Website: home-depot
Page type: customer-info-address
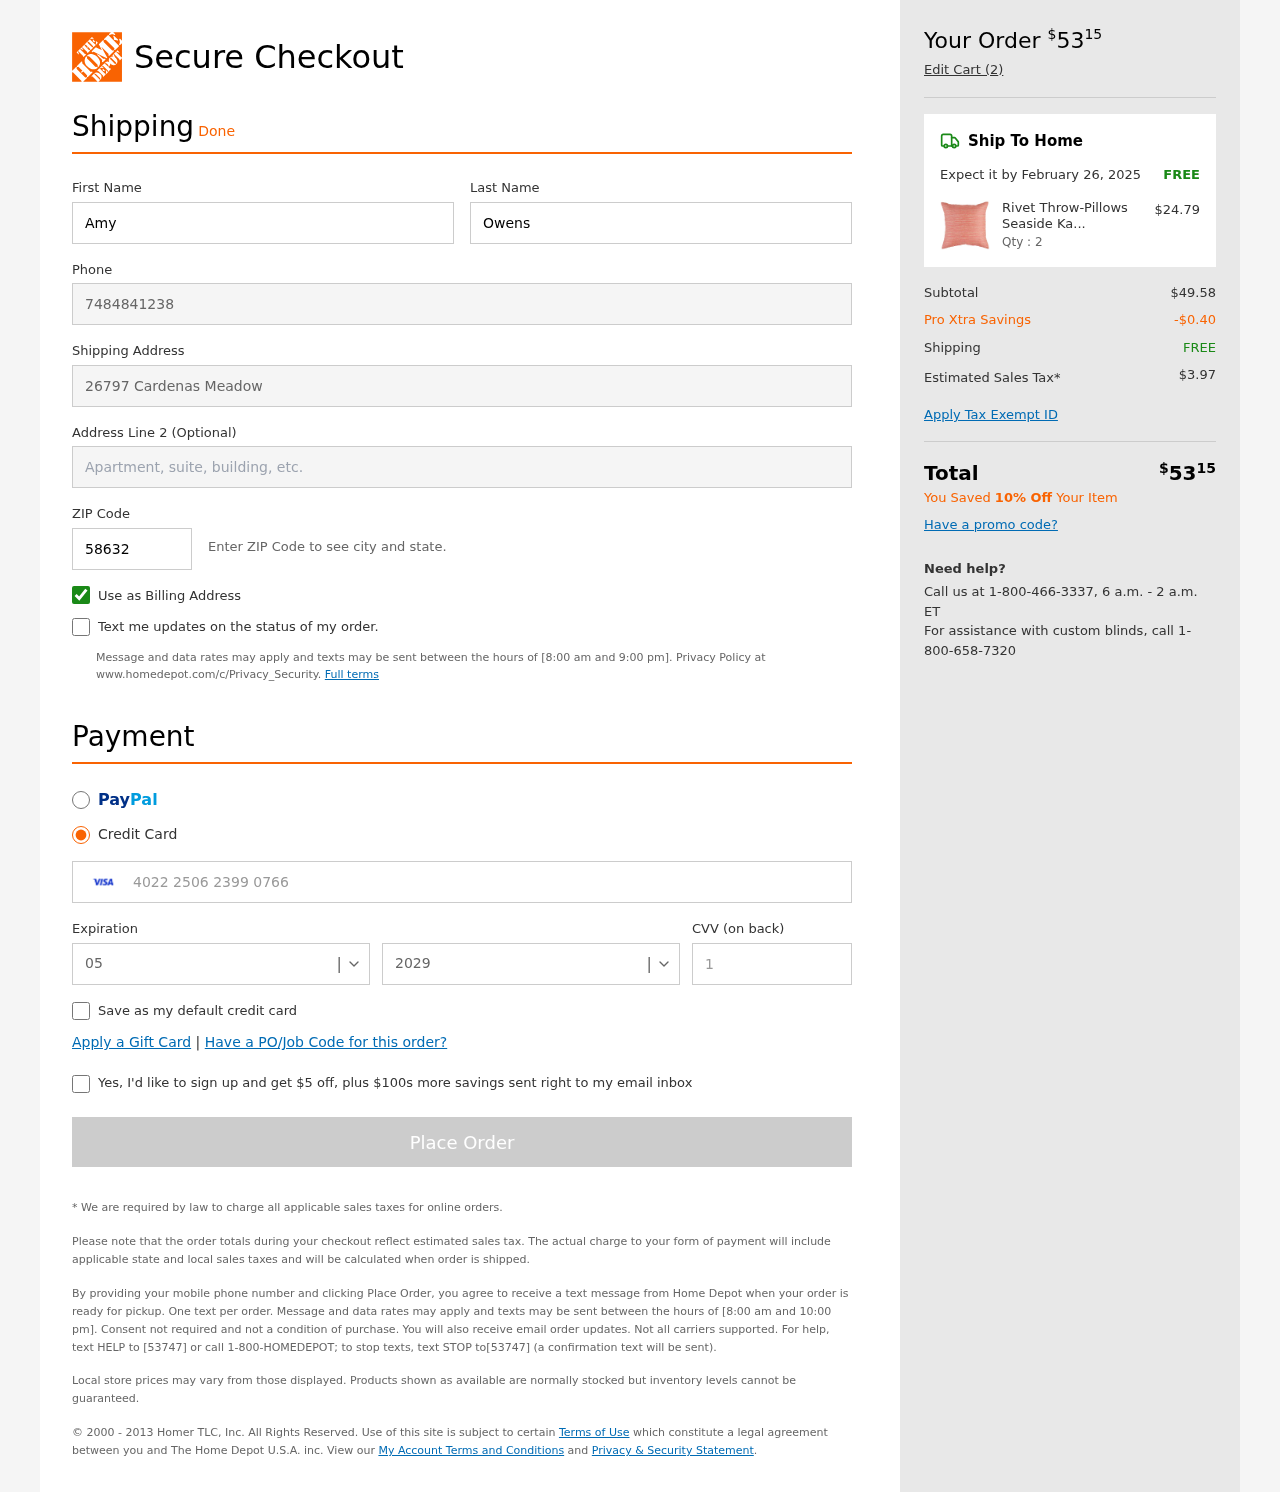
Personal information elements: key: PII_CARD_CVV
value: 150
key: PII_CARD_EXPIRY_MONTH
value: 05
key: PII_CARD_EXPIRY_YEAR
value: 29
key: PII_CARD_NUMBER
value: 4022 2506 2399 0766
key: PII_FIRSTNAME
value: Amy
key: PII_LASTNAME
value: Owens
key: PII_PHONE
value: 7484841238
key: PII_POSTCODE
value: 58632
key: PII_STREET
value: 26797 Cardenas Meadow
Product elements: key: PRODUCT1_NAME
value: Rivet Throw-Pillows Seaside Kawaii Outdoor
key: PRODUCT1_PRICE
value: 24.79
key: PRODUCT1_QUANTITY
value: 2
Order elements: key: ORDER_TOTAL
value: $5315
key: ORDER_NUM_ITEMS
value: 2
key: ORDER_DELIVERY_DATE
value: February 26, 2025
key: ORDER_SHIPPING_COST
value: FREE
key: ORDER_SUBTOTAL
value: $49.58
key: ORDER_DISCOUNT
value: -$0.40
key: ORDER_SHIPPING_COST2
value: FREE
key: ORDER_TAX
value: $3.97
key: ORDER_TOTAL2
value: $5315
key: ORDER_SAVINGS_MESSAGE
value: You Saved 10% Off Your Item